Current action and preconditions to check: trajectory_clear

Your task: For each precondition in the list above, predict whether it will hold at this action.

Consider the current scene as observed from the mobile robot's camera, and analyze the predicted future states of all dynamic agents (e.g., people, animals, vehicles, or any moving entities) within the NEXT SECOND.

IMPORTANT: Only answer "very likely" if you are absolutely certain—based on strong, clear evidence—that a dynamic agent will violate the precondition in the predicted future state. Do NOT answer "very likely" for unlikely, ambiguous, or low-probability risks.

Ask yourself for each precondition: Is there a high probability, with clear and convincing evidence, that the predicted future states of any dynamic agent will interfere with the predicted future state of the currently executing action within the NEXT SECOND, causing that precondition to fail?

Assess the risk level based on these predictions. Use "likely" or "very likely" if motions create a clear risk of interference.

Use "neutral" or "improbable" if agents are nearby but their predicted paths are clearly diverging or non-conflicting.

Failure Risk Categories: "very improbable", "improbable", "neutral", "likely", "very likely"

Answer Format: Output ONLY the probability_of_failure value from these categories: "very improbable", "improbable", "neutral", "likely", "very likely"

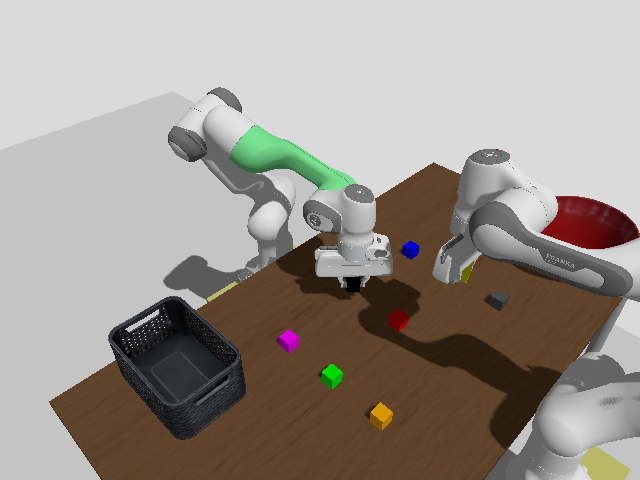

Answer: very improbable